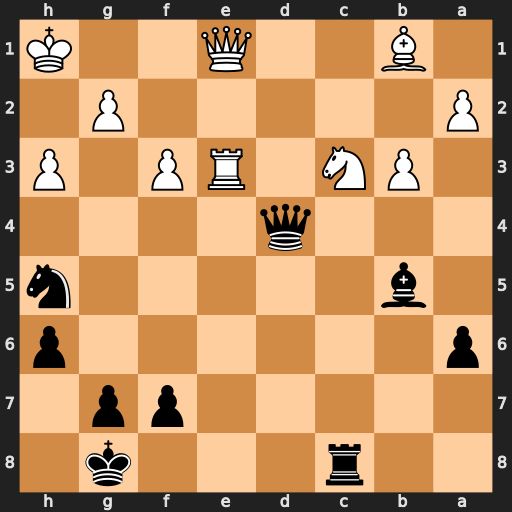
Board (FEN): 2r3k1/5pp1/p6p/1b5n/3q4/1PN1RP1P/P5P1/1B2Q2K
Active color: b
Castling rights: -
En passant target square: -
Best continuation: Ng3+ Qxg3 Qxe3